Field crop: maize
Growth stage: 2
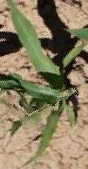
Species: maize